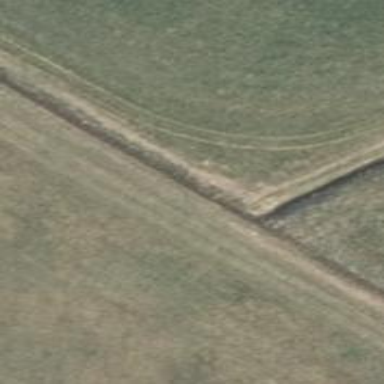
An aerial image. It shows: Grassy track with grade 5 track type.